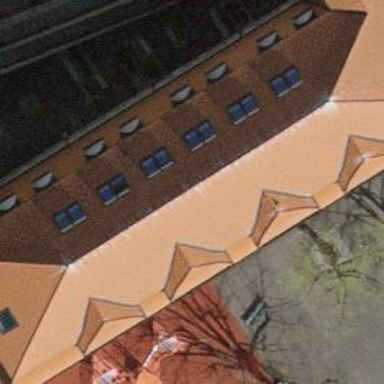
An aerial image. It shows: College building.